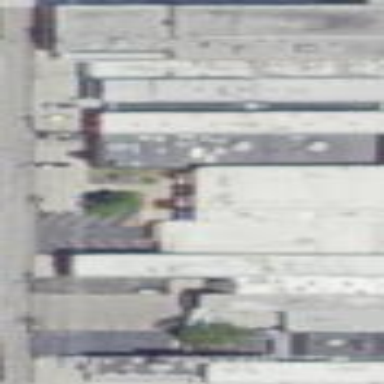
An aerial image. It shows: Commercial building.